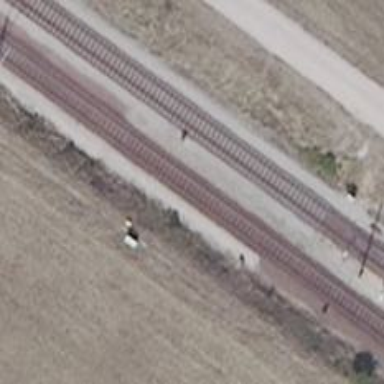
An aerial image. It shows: Railway signal.